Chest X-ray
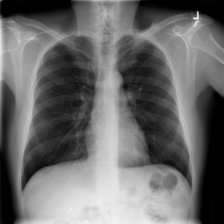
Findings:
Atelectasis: negative
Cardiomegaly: negative
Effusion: negative
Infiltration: negative
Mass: negative
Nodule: negative
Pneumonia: negative
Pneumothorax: negative
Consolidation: negative
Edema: negative
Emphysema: negative
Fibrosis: negative
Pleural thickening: negative
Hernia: negative